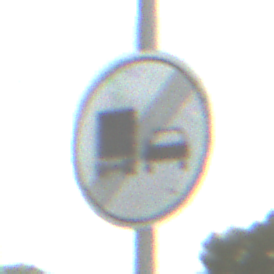
Verkehrszeichen: EndeUeberholverbotKraftfahrzeuge
Umgebung: Outdoor, RoadRail
Tageszeit: SunriseSunset
Wetter: PartlyCloudy
Licht: Natural
Jahreszeit: NotSpecified
Kontrast: LowContrast